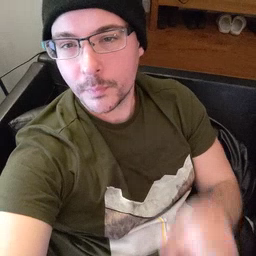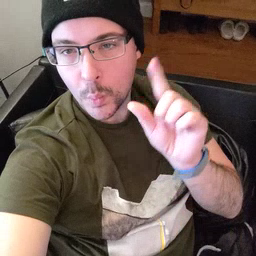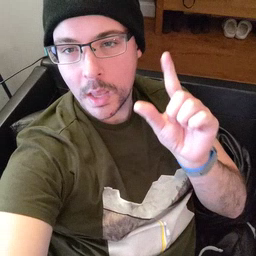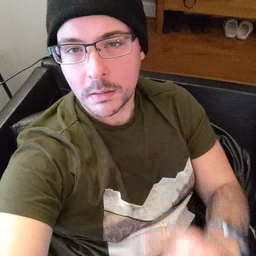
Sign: wake